Field crop: maize
Growth stage: 2
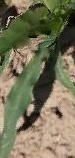
Species: maize